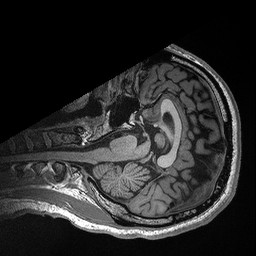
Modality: T1w
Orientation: axial
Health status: healthy
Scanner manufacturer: siemens
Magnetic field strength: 3 T
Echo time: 0.00298 s